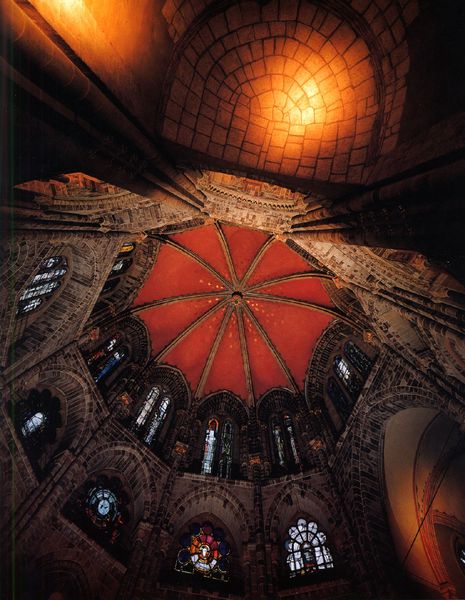
Titel: St. Gereon in Köln
Standort: Köln, St. Gereon (EU - D - NRW)
Schlagwörter: fenster, rot, steine, gotik, kuppel, bögen, gewölbe, mauerwerk, rosette, spitzbögen, kriche, kirchenfenster, aachen